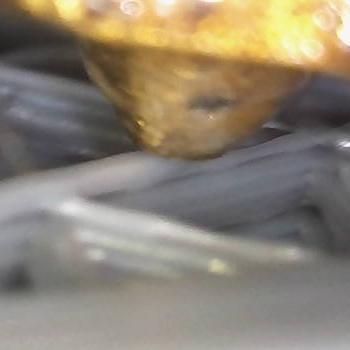
Flow rate: 100%